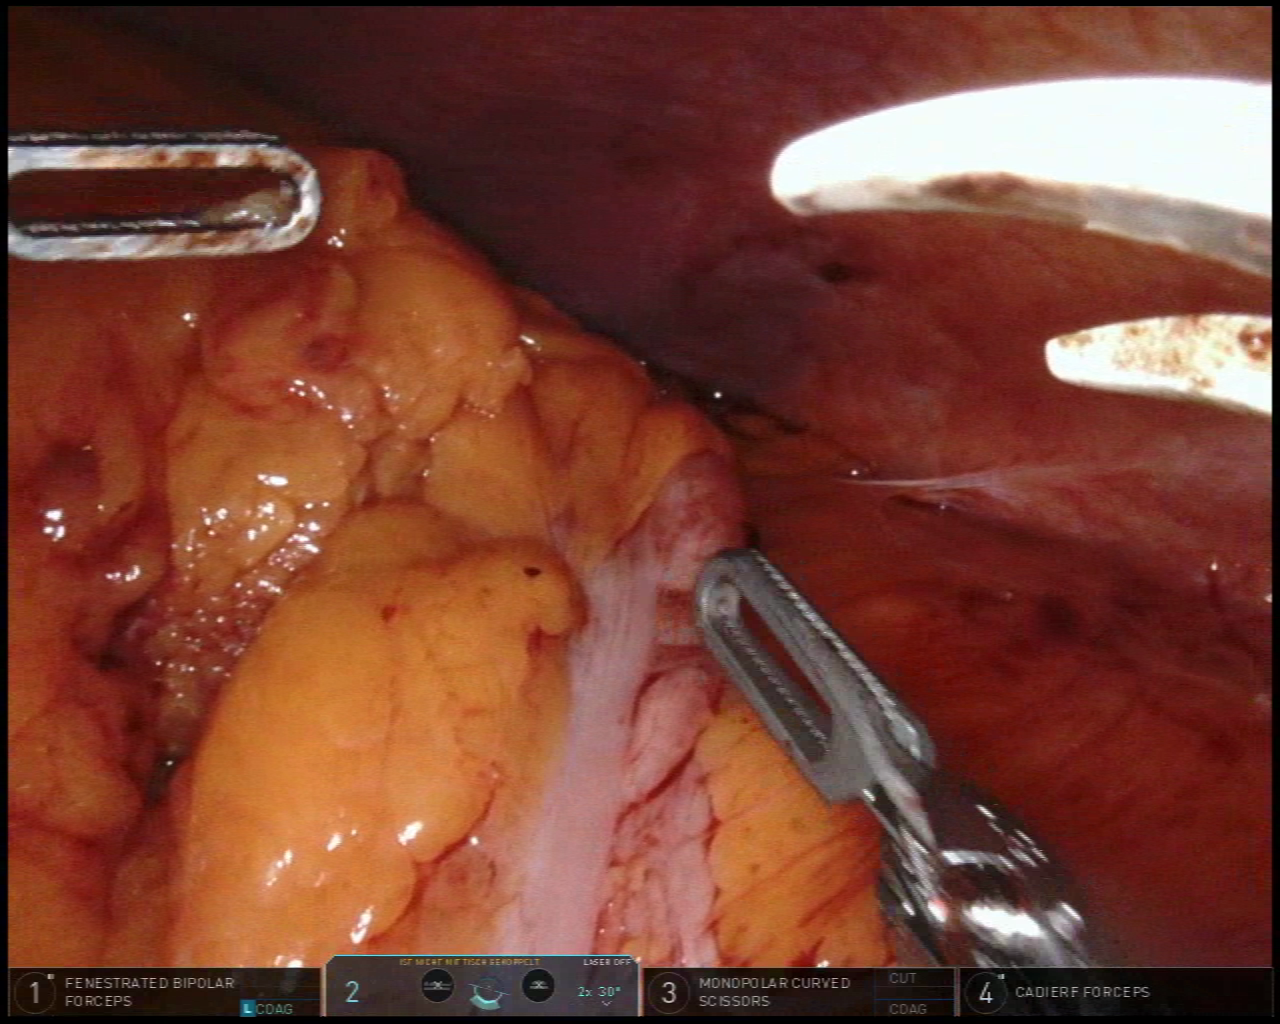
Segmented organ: abdominal_wall
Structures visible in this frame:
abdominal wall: yes
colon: yes
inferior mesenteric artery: no
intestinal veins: no
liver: no
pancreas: no
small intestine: no
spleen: no
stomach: no
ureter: no
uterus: no
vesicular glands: no